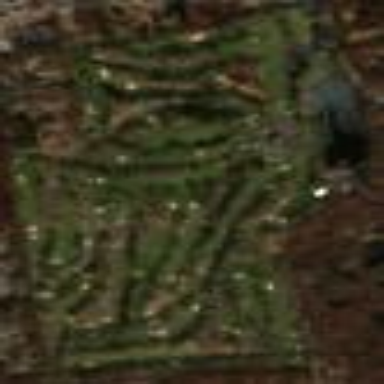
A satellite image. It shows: Golf course surrounded by greenery.